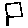
Label: square